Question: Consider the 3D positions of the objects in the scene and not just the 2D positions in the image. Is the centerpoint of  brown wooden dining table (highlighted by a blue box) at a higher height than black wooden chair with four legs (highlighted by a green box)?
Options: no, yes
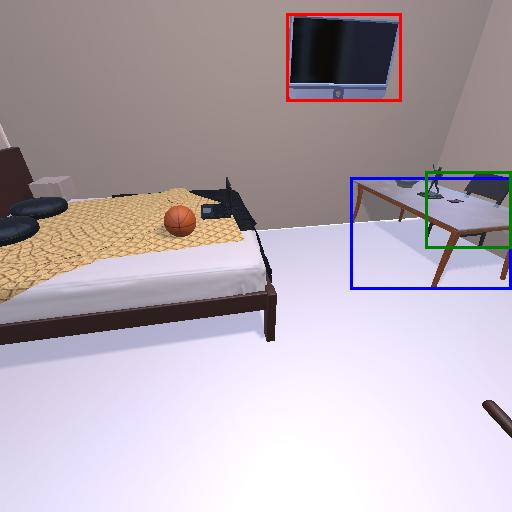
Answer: no